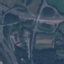
Land use / land cover: Highway